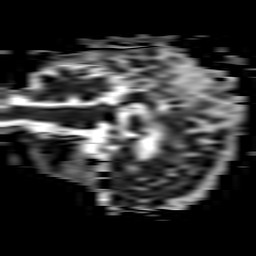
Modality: ADC
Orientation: sagittal
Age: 71
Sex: female
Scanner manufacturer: philips
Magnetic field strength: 3 T
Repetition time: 3.332 s
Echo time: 0.076 s